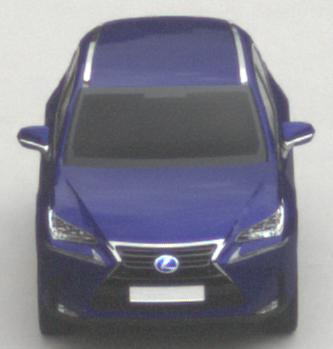
Make: Lexus
Model: NX 300h
Detailed model: NX (AZ1)
Model produced from: 2017/11
Model produced until: 2018/08
Doors: 5
Color: blue
Road condition: dry road
Daytime: morning or afternoon
Contrast: low contrast